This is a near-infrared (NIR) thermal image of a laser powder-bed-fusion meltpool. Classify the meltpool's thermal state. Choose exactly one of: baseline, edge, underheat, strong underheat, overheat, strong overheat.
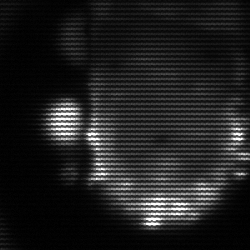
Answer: baseline